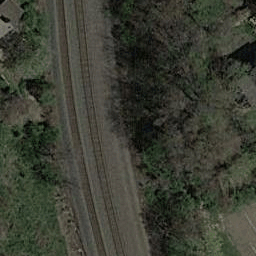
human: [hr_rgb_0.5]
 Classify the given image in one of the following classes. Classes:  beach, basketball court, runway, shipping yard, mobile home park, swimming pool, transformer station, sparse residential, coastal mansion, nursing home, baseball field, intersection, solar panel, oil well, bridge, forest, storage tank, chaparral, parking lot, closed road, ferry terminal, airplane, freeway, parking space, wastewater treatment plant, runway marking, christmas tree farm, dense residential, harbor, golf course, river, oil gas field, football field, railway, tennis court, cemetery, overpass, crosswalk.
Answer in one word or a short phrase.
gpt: railway